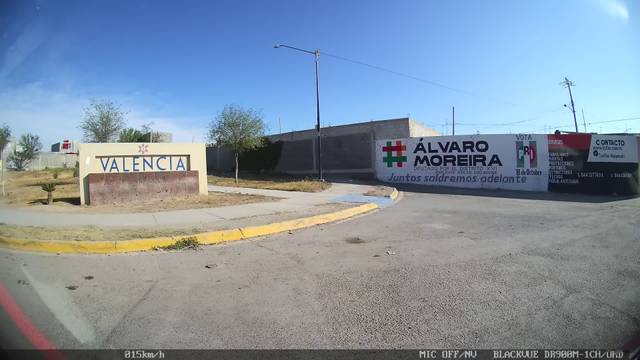
Region: Mexico
Coordinates: 25.478, -101.02